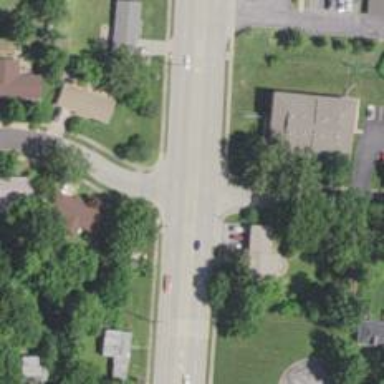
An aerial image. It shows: Secondary road.